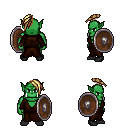
a pixel art fantasy rpg character, male body template, orc, green skin, brown robe, magenta pants, blonde long mohawk hairstyle, black shoes, shield, four views (front, back, left, right), 2x2 character sprite sheet, small pixel art, hard edges, no anti-aliasing